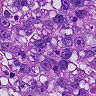
Metastatic tissue present: yes